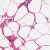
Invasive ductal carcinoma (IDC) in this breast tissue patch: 0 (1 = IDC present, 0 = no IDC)